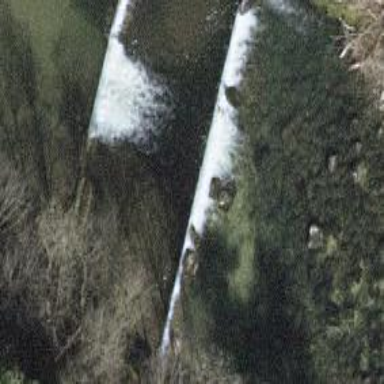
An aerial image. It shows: Weir in waterway.